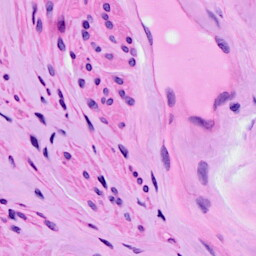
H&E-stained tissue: Ovarian